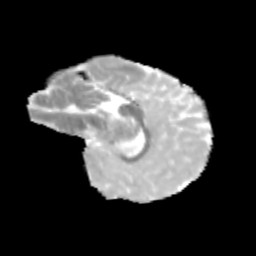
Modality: MD
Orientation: sagittal
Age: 11
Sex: female
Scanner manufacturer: siemens
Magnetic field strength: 3 T
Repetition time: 3.8 s
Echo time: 0.07 s